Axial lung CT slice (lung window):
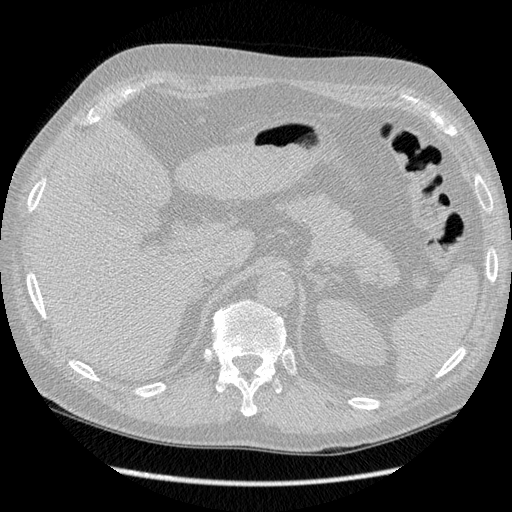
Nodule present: no